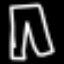
Label: pants